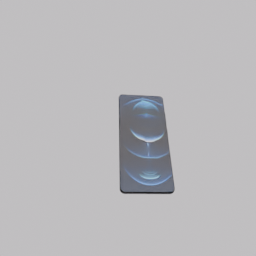
Label: electronics